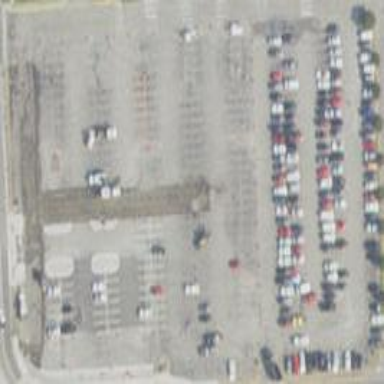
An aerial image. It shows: Parking area with surface.